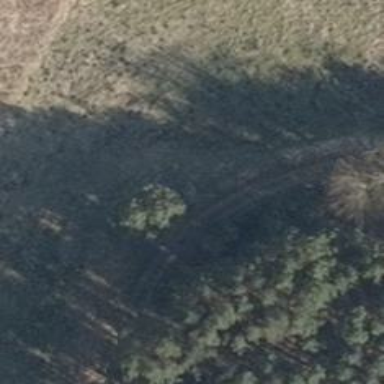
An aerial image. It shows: Hunting stand.